Field crop: tomato
Growth stage: 1
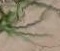
Species: cyperus